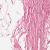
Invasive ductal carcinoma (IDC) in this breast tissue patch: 0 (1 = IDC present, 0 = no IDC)